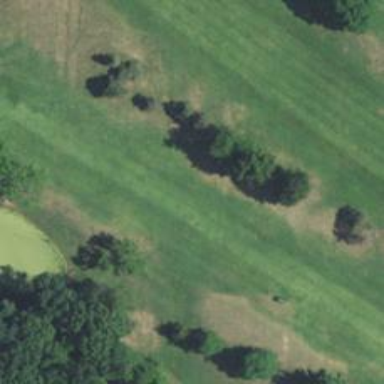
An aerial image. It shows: View of golf hole.